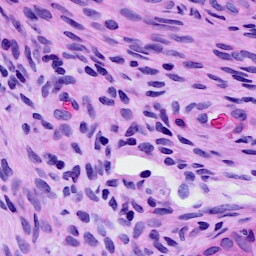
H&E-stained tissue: Cervix